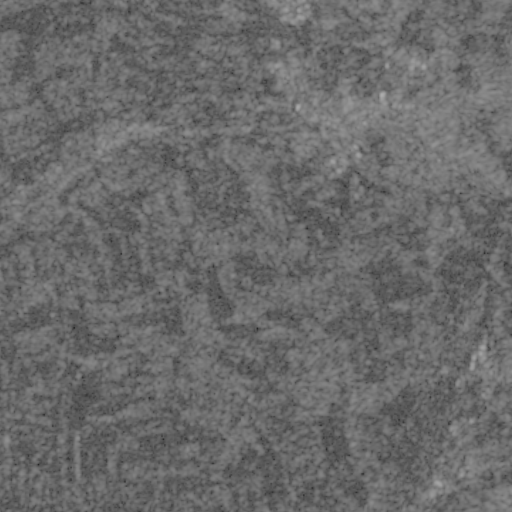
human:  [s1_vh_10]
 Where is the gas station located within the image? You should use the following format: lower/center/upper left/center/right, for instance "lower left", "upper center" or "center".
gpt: The gas station is located in the lower right of the image.
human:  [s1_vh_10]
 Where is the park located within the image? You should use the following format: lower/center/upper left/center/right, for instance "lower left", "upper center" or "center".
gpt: The park is located in the upper right of the image.
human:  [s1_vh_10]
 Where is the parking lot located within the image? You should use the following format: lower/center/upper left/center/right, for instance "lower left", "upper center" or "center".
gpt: The parking lot is located in the lower right of the image.
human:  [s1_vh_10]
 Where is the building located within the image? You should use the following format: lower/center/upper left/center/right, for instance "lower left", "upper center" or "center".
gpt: There is no building in the image.

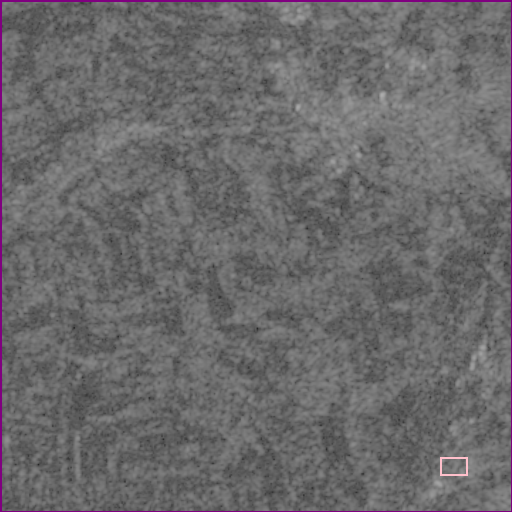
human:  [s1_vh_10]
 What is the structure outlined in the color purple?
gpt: The structure outlined in purple is a crop field.
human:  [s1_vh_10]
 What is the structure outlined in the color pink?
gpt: The structure outlined in pink is a parking lot.
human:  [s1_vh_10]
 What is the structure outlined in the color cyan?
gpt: There is no cyan outline.